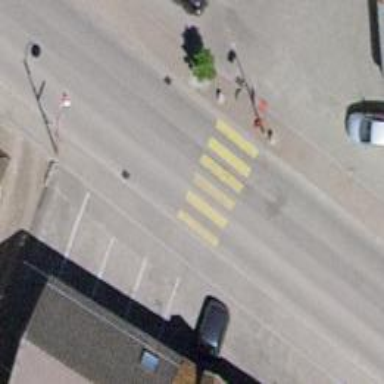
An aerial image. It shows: Uncontrolled zebra crossing with zebra markings.